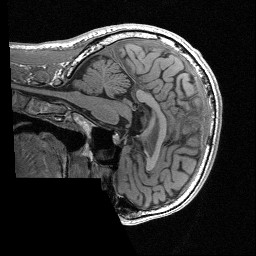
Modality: T1w
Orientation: sagittal
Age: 44
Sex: male